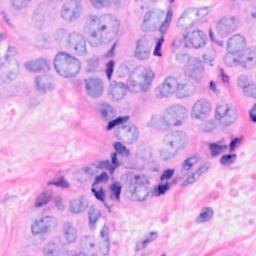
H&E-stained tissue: Breast